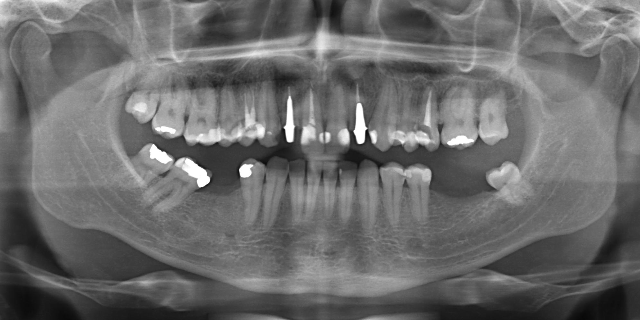
adult